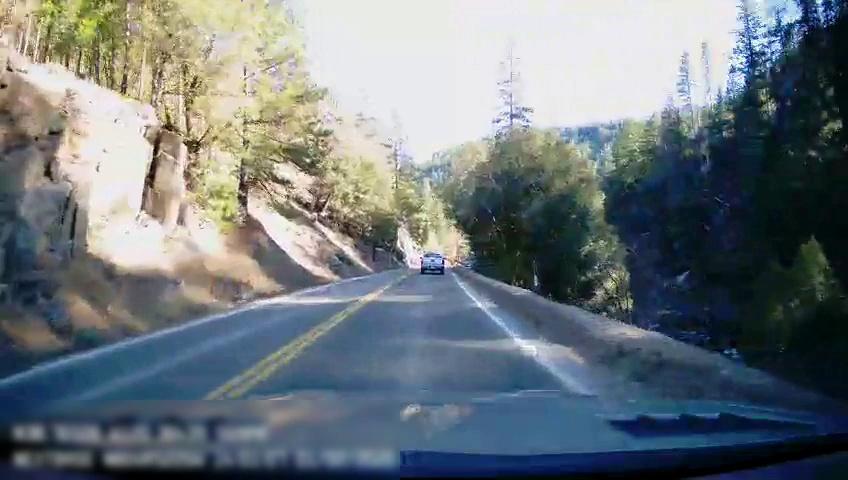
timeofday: Day
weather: Sunny
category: Drivable Space
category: Drivable Space
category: Vehicles | Truck
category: Lanes | Opposite Lane
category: Lanes | Current Lane
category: Lanes | Opposite Lane
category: Lanes | Current Lane